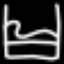
Label: bed